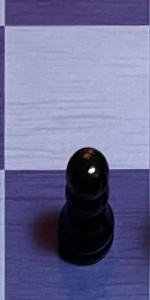
Label: Pawn_Black